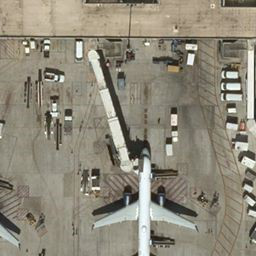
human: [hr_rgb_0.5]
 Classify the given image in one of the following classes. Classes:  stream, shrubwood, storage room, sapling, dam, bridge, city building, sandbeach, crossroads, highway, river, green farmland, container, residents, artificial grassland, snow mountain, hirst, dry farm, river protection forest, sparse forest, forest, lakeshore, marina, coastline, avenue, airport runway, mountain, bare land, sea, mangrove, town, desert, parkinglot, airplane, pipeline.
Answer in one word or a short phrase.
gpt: airplane